The picture encodes a bearing's raw vibration samples as pixel intensities in a 2-D grid. Diagnose the bearing from this image, choosing from: normal, inner_race, outer_race, ball.
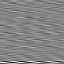
Answer: outer_race